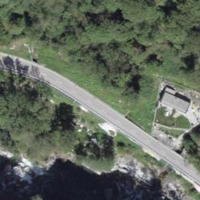
EUNIS habitat code: 41
Species observed at this site:
Calluna vulgaris
Podarcis muralis
Cinclus cinclus